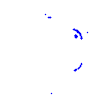
Particle: pion